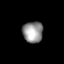
Tissue: lung
Cell type: Epithelial cells
Senescence score: 0.5594
Nuclear area (px): 428
Mean DAPI intensity: 146.537